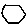
Label: hexagon